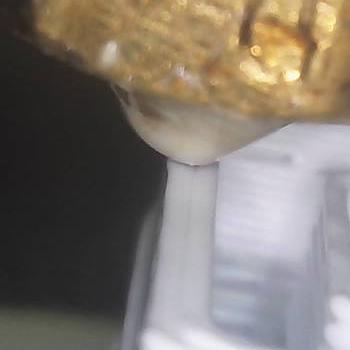
Flow rate: 94%